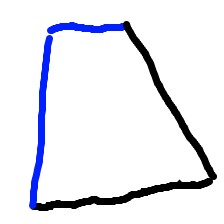
Shape: trapezoid